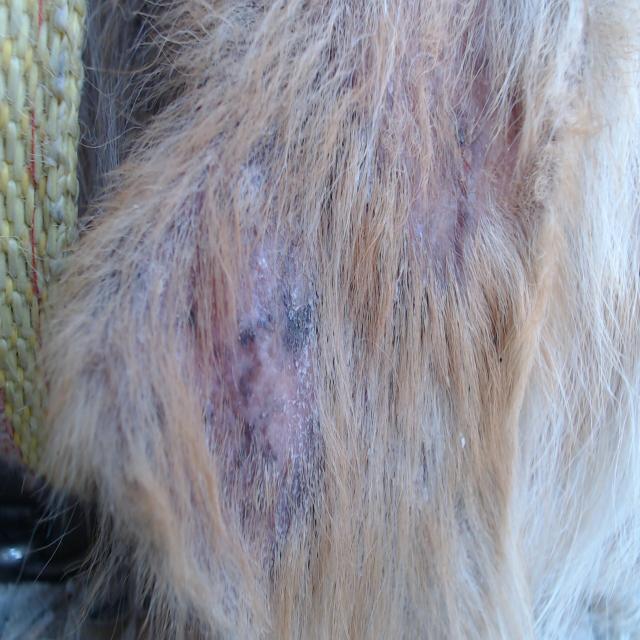
Canine demodicosis (Demodex mange) — caused by Demodex canis mites. Presents with alopecia, follicular papules, pustules, and comedones. Often localized on face and forelimbs.